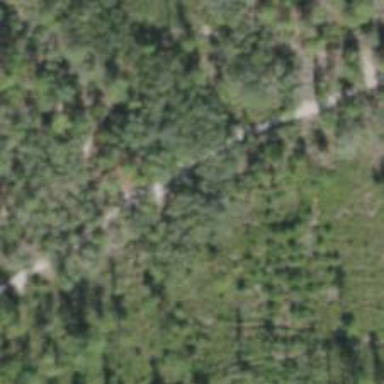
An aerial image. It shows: Utility pole in the forest.